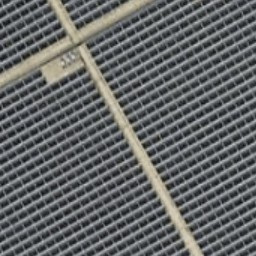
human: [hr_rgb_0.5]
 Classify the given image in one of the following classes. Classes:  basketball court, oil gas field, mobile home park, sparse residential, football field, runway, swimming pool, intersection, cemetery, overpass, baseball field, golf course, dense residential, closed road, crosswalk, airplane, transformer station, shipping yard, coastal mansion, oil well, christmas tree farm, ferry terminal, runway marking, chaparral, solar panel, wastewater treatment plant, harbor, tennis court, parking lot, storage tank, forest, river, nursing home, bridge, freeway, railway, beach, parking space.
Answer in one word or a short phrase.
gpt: solar panel